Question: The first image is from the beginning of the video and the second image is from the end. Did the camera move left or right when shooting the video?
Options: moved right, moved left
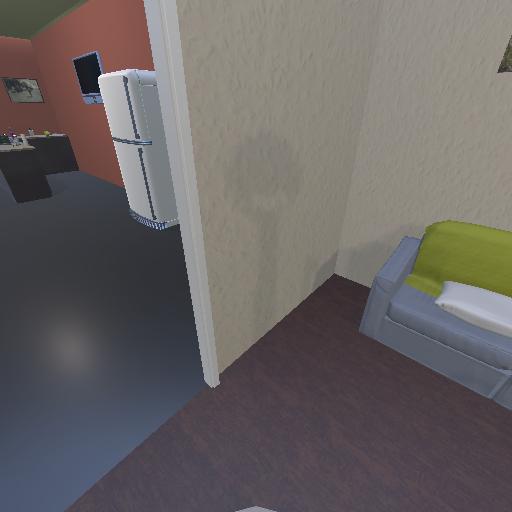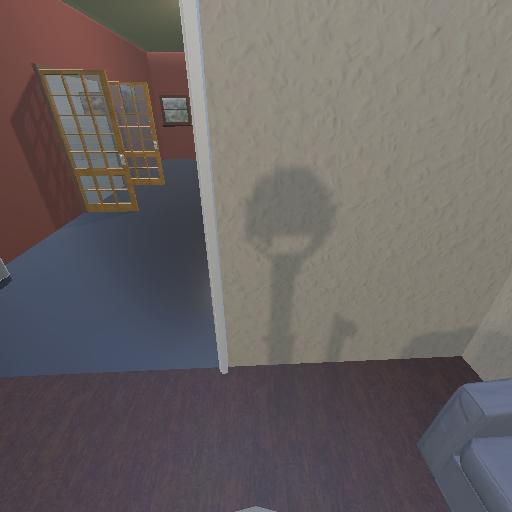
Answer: moved right